Question: I've got a problem adding ajax to my code. I'm trying to make my photogallery so I can put in images filtered by categories trough a form. After I put in ajax, my modal turns out blank like this:

But somehow it does display the thumbnail picture. It seems to not take the target id's of the modal.
Here's my ajax code:
'''
function fotoalbumfilter() {
$.ajax({
url: '../ajax/fotoalbumfilter.php',
data: {
categorie: $('#fotoalbumfilter').val()
},
type: "POST",
dataType: 'json'
}).done(function(result) {
var jsonResult = result;
var outputgallery = jsonResult.outputgallery;
$('#output-gallery').html(outputgallery);
}).fail(function(jqXHR, textStatus, errorThrown) {
console.log(jqXHR, textStatus, errorThrown);
});
};
$(document).ready(function() {
fotoalbumfilter();
});
'''
my php code:
'''
define('AJAX_REQUEST', isset($_SERVER['HTTP_X_REQUESTED_WITH']) && strtolower($_SERVER['HTTP_X_REQUESTED_WITH']) == 'xmlhttprequest');
if(!AJAX_REQUEST) { die();}
require_once('../app_config.php');
if($_POST['categorie']){ $categorie = $_POST['categorie']; }else{ $categorie = ''; }
$result = array();
if($categorie == ''){ $fotos = ''; }else{ $fotos = "WHERE (categorie_id = '".$categorie."')"; }
$r = 0;
$querycategorie = mysqli_query($con, "SELECT * FROM fotos ".$fotos." ORDER BY timestamp ASC");
while($uitkomst = mysqli_fetch_array($querycategorie)){
$weergave = 1;
$titel = $uitkomst['titel'];
$foto = $uitkomst['naam'];
$r++;
if($r == 1){ $outputgallery = '<div class="row">'; }
$outputgallery .= '<div class="col-lg-3 col-sm-4 col-md-4 col-xs-6 fotocontaineralbum">
<a class="thumbnail" href="#" data-image-id="" data-toggle="modal" data-title="'.$titel.'" data-image="/images/fotoalbum/'.$foto.'" data-target="#image-gallery">
<img class="img-fluid" src="/images/fotoalbum/'.$foto.'">
</a></div>';
if($r == 4){ $outputgallery .= '</div>'; $r = 0; }
}
if($r !== 0){ $outputgallery .= '</div>'; }
$outputgallery = utf8_encode($outputgallery);
$result['outputgallery'] = $outputgallery;
echo json_encode($result);
'''
and my html (with php dropdown):
'''
<div class="container">
<div class="col-md-12 pagecontainer container">
<div class="row">
<div class="col-md-12">
<center><h2><span class="impactfont mcorange" style="margin:20px;">Het Fotoalbum</span></h2></center>
</div>
</div>
<div class="row">
<div class="col-md-4">
<div class="categoriecontainer impactfont">
<select class="categoriedropdown" onchange="fotoalbumfilter()" id='fotoalbumfilter'>
<option>Kies een categorie</option>
<?php
mysqli_query($con, "SET CHARACTER SET utf8_general_ci");
$query = mysqli_query($con, "SELECT * FROM foto_categorie ORDER BY 'id' ASC") or die (mysqli_error($con));
while($uitkomst = mysqli_fetch_array($query)){
$categorie = $uitkomst["categorie"];
$id = $uitkomst["id"];
?>
<option value="<?php echo $id; ?>"><?php echo $categorie;?></option>
<?php } ?>
</select>
</div>
</div>
</div>
<div class="col-md-12 padding20 pagecontent">
<div id="output-gallery">
</div>
</div>
</div>
</div>
<div class="modal fade" id="image-gallery" tabindex="-1" role="dialog" aria-labelledby="myModalLabel" aria-hidden="true">
<div class="modal-dialog">
<div class="modal-content">
<div class="modal-header">
<h4 class="modal-title" id="image-gallery-title"></h4>
<button type="button" class="close" data-dismiss="modal"><span aria-hidden="true">x</span><span class="sr-only">Close</span></button>
</div>
<div class="modal-body">
<img id="image-gallery-image" class="img-fluid" src="">
</div>
<div class="modal-footer">
<div class="col-md-2 floatl">
<button type="button" class="btn btn-primary floatl" id="show-previous-image">Previous</button>
</div>
<div class="col-md-8 text-justify" id="image-gallery-caption">
</div>
<div class="col-md-2 floatr">
<button type="button" id="show-next-image" class="btn btn-default floatr">Next</button>
</div>
</div>
</div>
</div>
</div>
'''
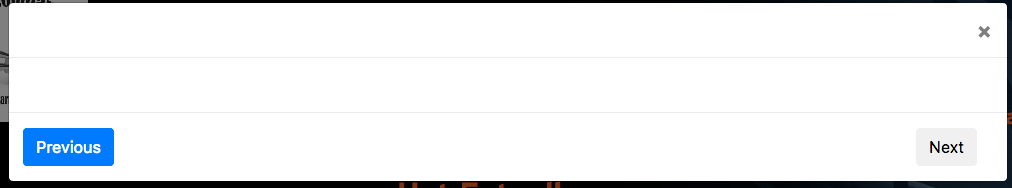
Answer: The issue is that you do not instruct the modal to update its contents. You can do so by adding the following javascript next to your existing one. Basically this updates the contents of the modal depending on which button was clicked. The functionality is explained in detail in the Bootstrap docs under the <URL> section.
'''
$('#image-gallery').on('show.bs.modal', function (event) {
var thumbnail = $(event.relatedTarget),
imageSrc = thumbnail.data('image');
$('#image-gallery-image').attr('src', imageSrc);
});
'''